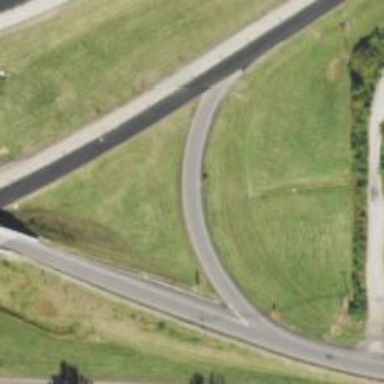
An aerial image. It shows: Primary link highway.